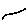
Label: line